Question: What I wish to achieve is something like this:

The thing is: after I tap on the circle button on the bottom layout, it appears a HorizontalScrollView with the possible colors of the product (which I will have to download).
I tried something like this:
'''
<RelativeLayout
android:layout_width="fill_parent"
android:layout_height="wrap_content"
android:layout_alignParentBottom="true" >
<LinearLayout
android:id="@+id/lay_productdetailed_bottombar"
android:layout_width="fill_parent"
android:layout_height="wrap_content"
android:background="@drawable/transparent"
android:gravity="center_vertical"
android:orientation="horizontal" >
<Button
android:id="@+id/btn_productdetailed_fullscreen"
android:layout_width="0dip"
android:layout_height="wrap_content"
android:layout_weight="1"
android:text="Full" />
<Button
android:id="@+id/btn_productdetailed_colors"
android:layout_width="0dip"
android:layout_height="wrap_content"
android:layout_weight="1"
android:text="Colors" />
<Button
android:id="@+id/btn_productdetailed_sizes"
android:layout_width="0dip"
android:layout_height="wrap_content"
android:layout_weight="1"
android:text="Sizes" />
<Button
android:id="@+id/btn_productdetailed_buy"
android:layout_width="0dip"
android:layout_height="wrap_content"
android:layout_weight="1"
android:text="Buy" />
</LinearLayout>
<HorizontalScrollView
android:id="@+id/hscroll_productdetailed_colors"
android:layout_width="fill_parent"
android:layout_height="wrap_content"
android:layout_above="@+id/btn_productdetailed_colors" >
<LinearLayout
android:id="@+id/lay_productdetailed_colors"
android:layout_width="wrap_content"
android:layout_height="wrap_content"
android:padding="2dp" >
<ImageButton
android:layout_width="60dp"
android:layout_height="60dp"
android:layout_gravity="center_vertical" />
<ImageButton
android:layout_width="60dp"
android:layout_height="60dp"
android:layout_gravity="center_vertical" />
</LinearLayout>
</HorizontalScrollView>
</RelativeLayout>
'''
those 2 ImageButtons are just for testing, to watch their position on the screen (Eclipse).
This code does not seem to align the horizontal scrollview above the button at all. Any ideas on how can I achieve that?
PS. Another question would be: Can I make those buttons rounded, like in the pic, without creating a a class that extends Shape?
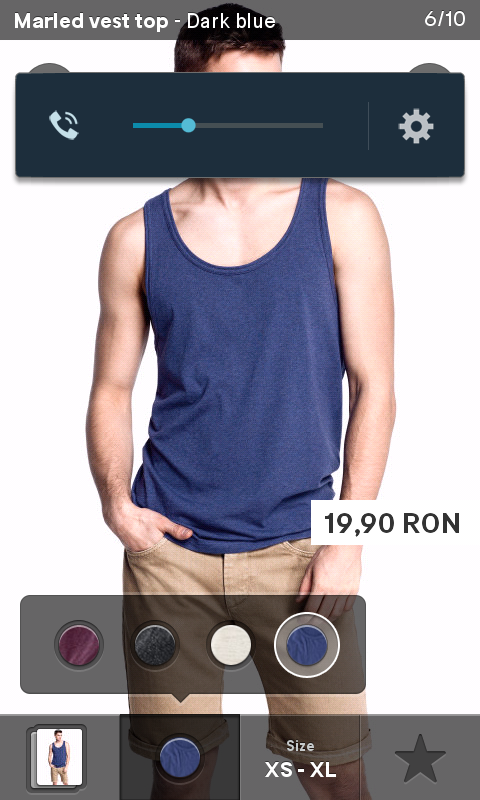
Answer: You can't add rules placing children of a 'RelativeLayout' in regards of views that are not direct siblings of those views. This means that your 'HorizontalScrollView' can't be placed relative to that 'Button' because the 'Button' isn't placed as a direct child for the 'RelativeLayout' that holds the 'HorizontalScrollView'.
At best you could place the 'HorizontalScrollView' above the lay_productdetailed_bottombar 'LinearLayout' but, as I said, this would not give you positioning control relative to the 'Button'. Another approach would be a 'PopupWindow' holding the 'HorizontalScrollView'.
Judging by the image you probably want the 'HorizontalScrollView' to be centered around the center of the 'Button' which can't be done in the xml layout, you can do it only by manually calculating the dimensions.
> Can I make those buttons rounded, like in the pic, without creating a
a class that extends Shape?
No, you'll need to create it yourself.